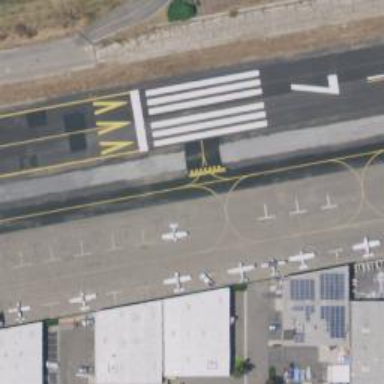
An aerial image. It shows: View of taxiway at the airport.